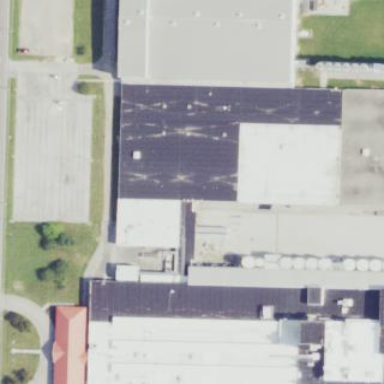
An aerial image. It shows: Industrial building with modern architecture.